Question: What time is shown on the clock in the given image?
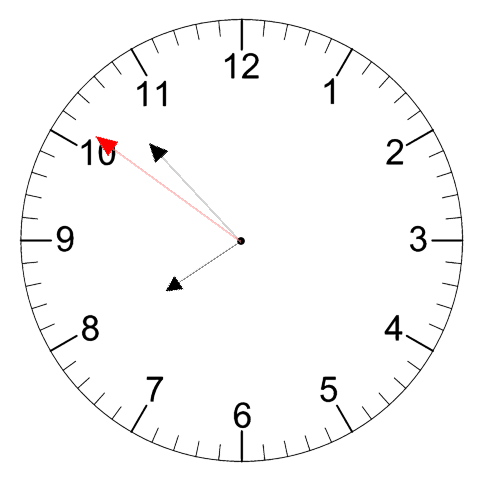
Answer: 07:52:51